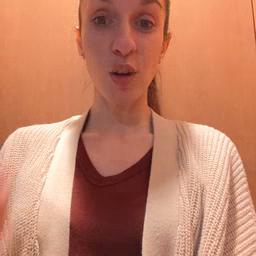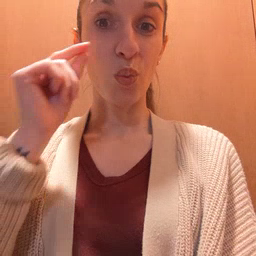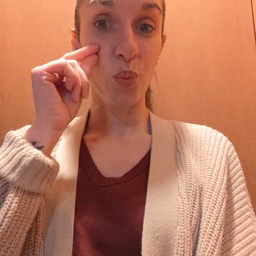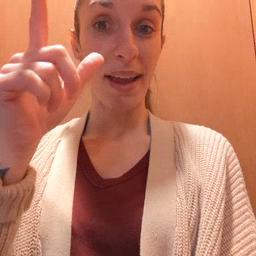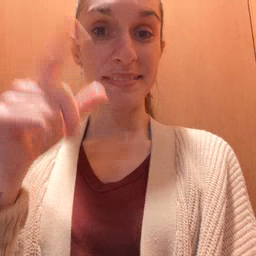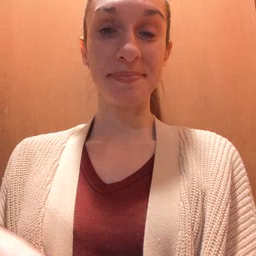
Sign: wake